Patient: sex F, age 68
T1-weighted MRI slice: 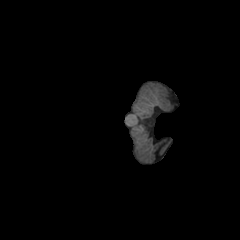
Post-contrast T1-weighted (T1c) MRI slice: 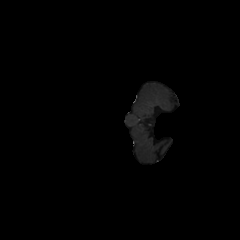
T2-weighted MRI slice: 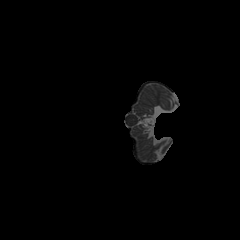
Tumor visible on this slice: no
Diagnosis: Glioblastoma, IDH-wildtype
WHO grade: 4